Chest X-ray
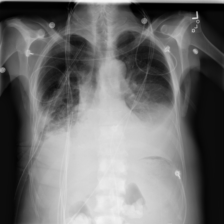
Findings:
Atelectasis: negative
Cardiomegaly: negative
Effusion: positive
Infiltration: negative
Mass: negative
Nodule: negative
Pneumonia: negative
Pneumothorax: negative
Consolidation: negative
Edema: negative
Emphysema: negative
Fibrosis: negative
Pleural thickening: negative
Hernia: negative